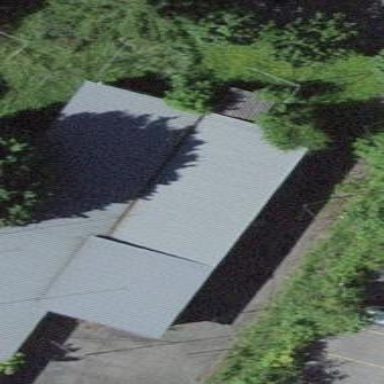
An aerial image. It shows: Group of garages.